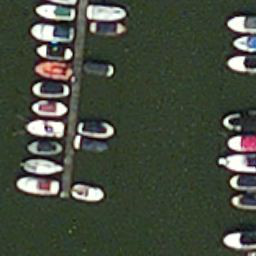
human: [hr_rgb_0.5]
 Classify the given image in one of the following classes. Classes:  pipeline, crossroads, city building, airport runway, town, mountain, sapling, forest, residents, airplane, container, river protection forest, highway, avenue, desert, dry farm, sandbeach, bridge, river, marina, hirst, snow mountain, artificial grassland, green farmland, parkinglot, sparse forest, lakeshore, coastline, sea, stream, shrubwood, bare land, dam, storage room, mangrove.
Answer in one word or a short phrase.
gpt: marina